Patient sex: M
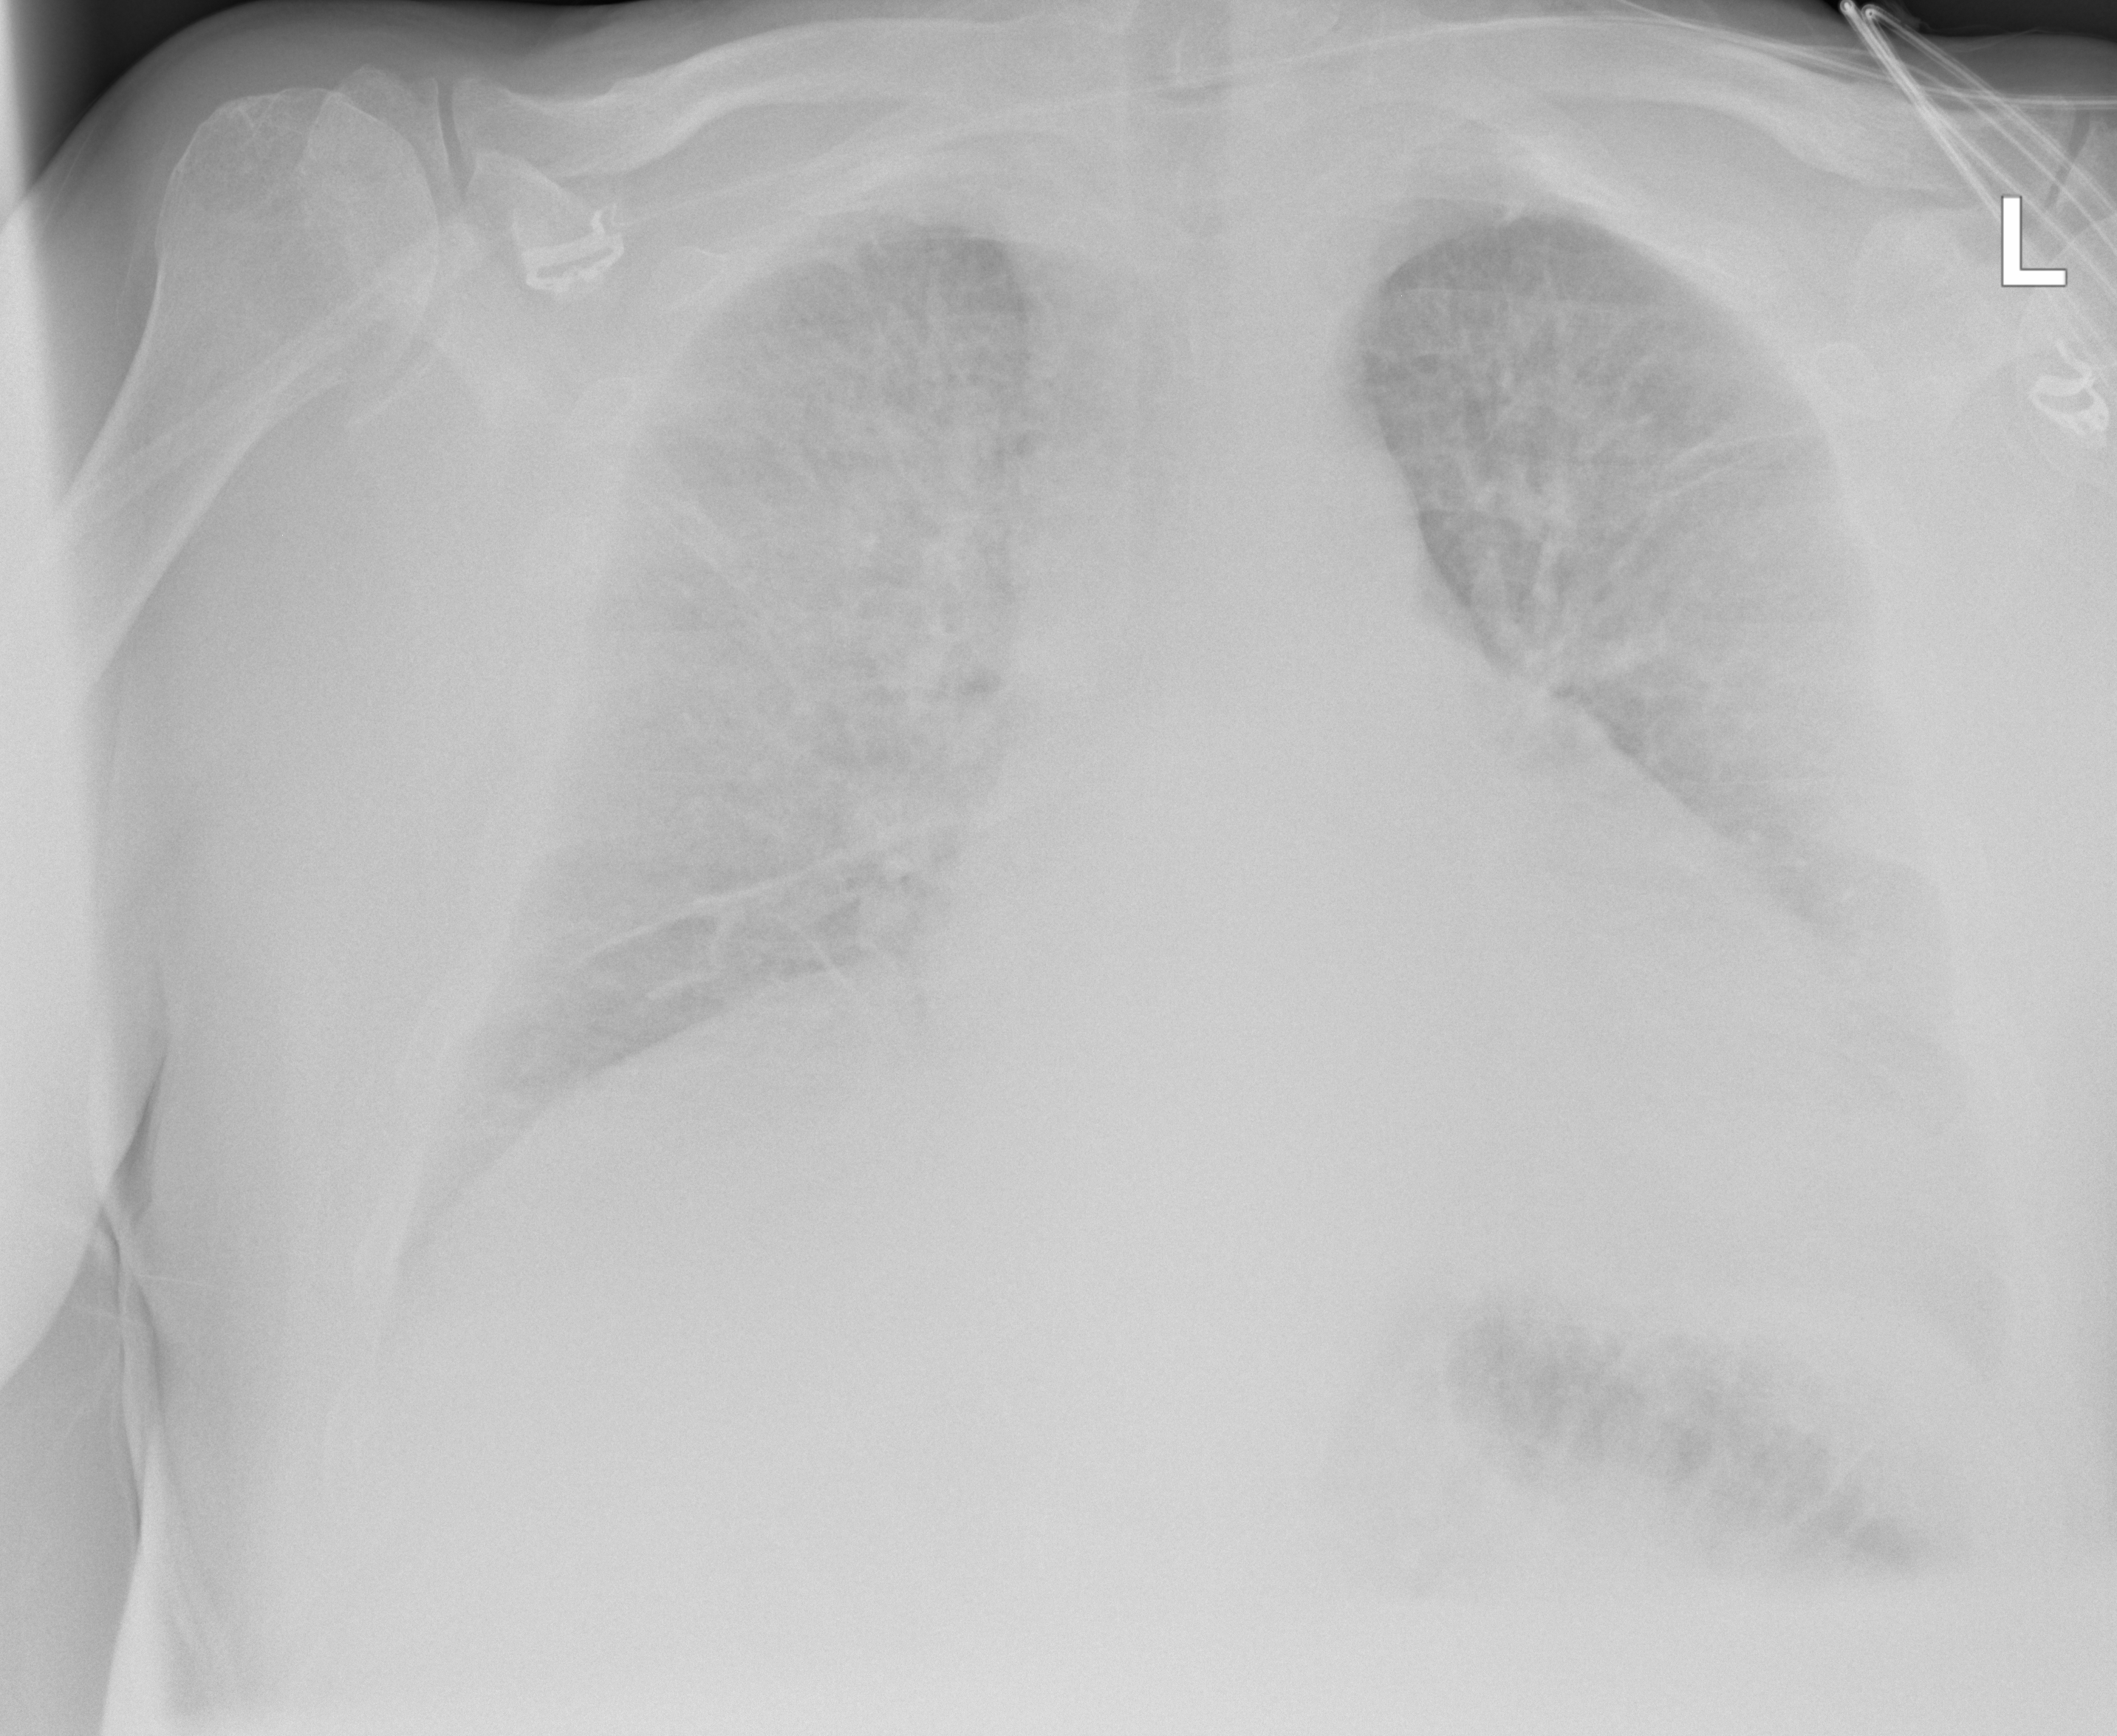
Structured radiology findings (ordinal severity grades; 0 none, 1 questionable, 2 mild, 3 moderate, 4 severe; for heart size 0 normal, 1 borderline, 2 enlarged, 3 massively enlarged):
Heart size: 1
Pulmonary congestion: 4
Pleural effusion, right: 0
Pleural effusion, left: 0
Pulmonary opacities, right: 3
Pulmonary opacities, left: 3
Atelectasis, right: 3
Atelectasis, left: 3